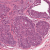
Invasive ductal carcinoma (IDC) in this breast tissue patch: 0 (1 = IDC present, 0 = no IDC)